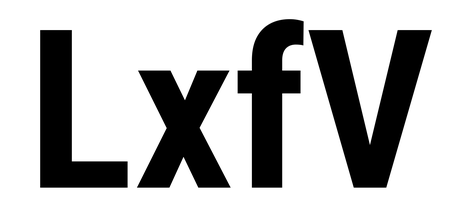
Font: Roboto_Condensed_Bold